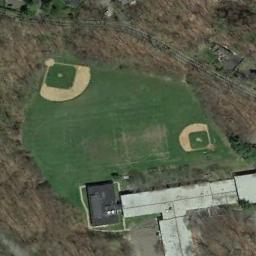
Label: baseball_diamond